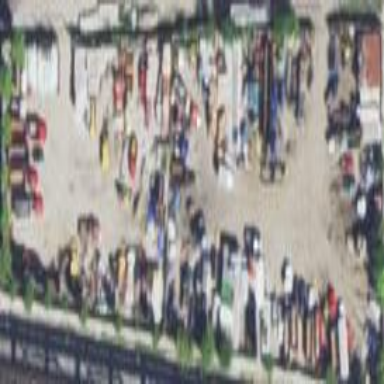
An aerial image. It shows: Industrial area designated as auto wrecker yard.